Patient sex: F
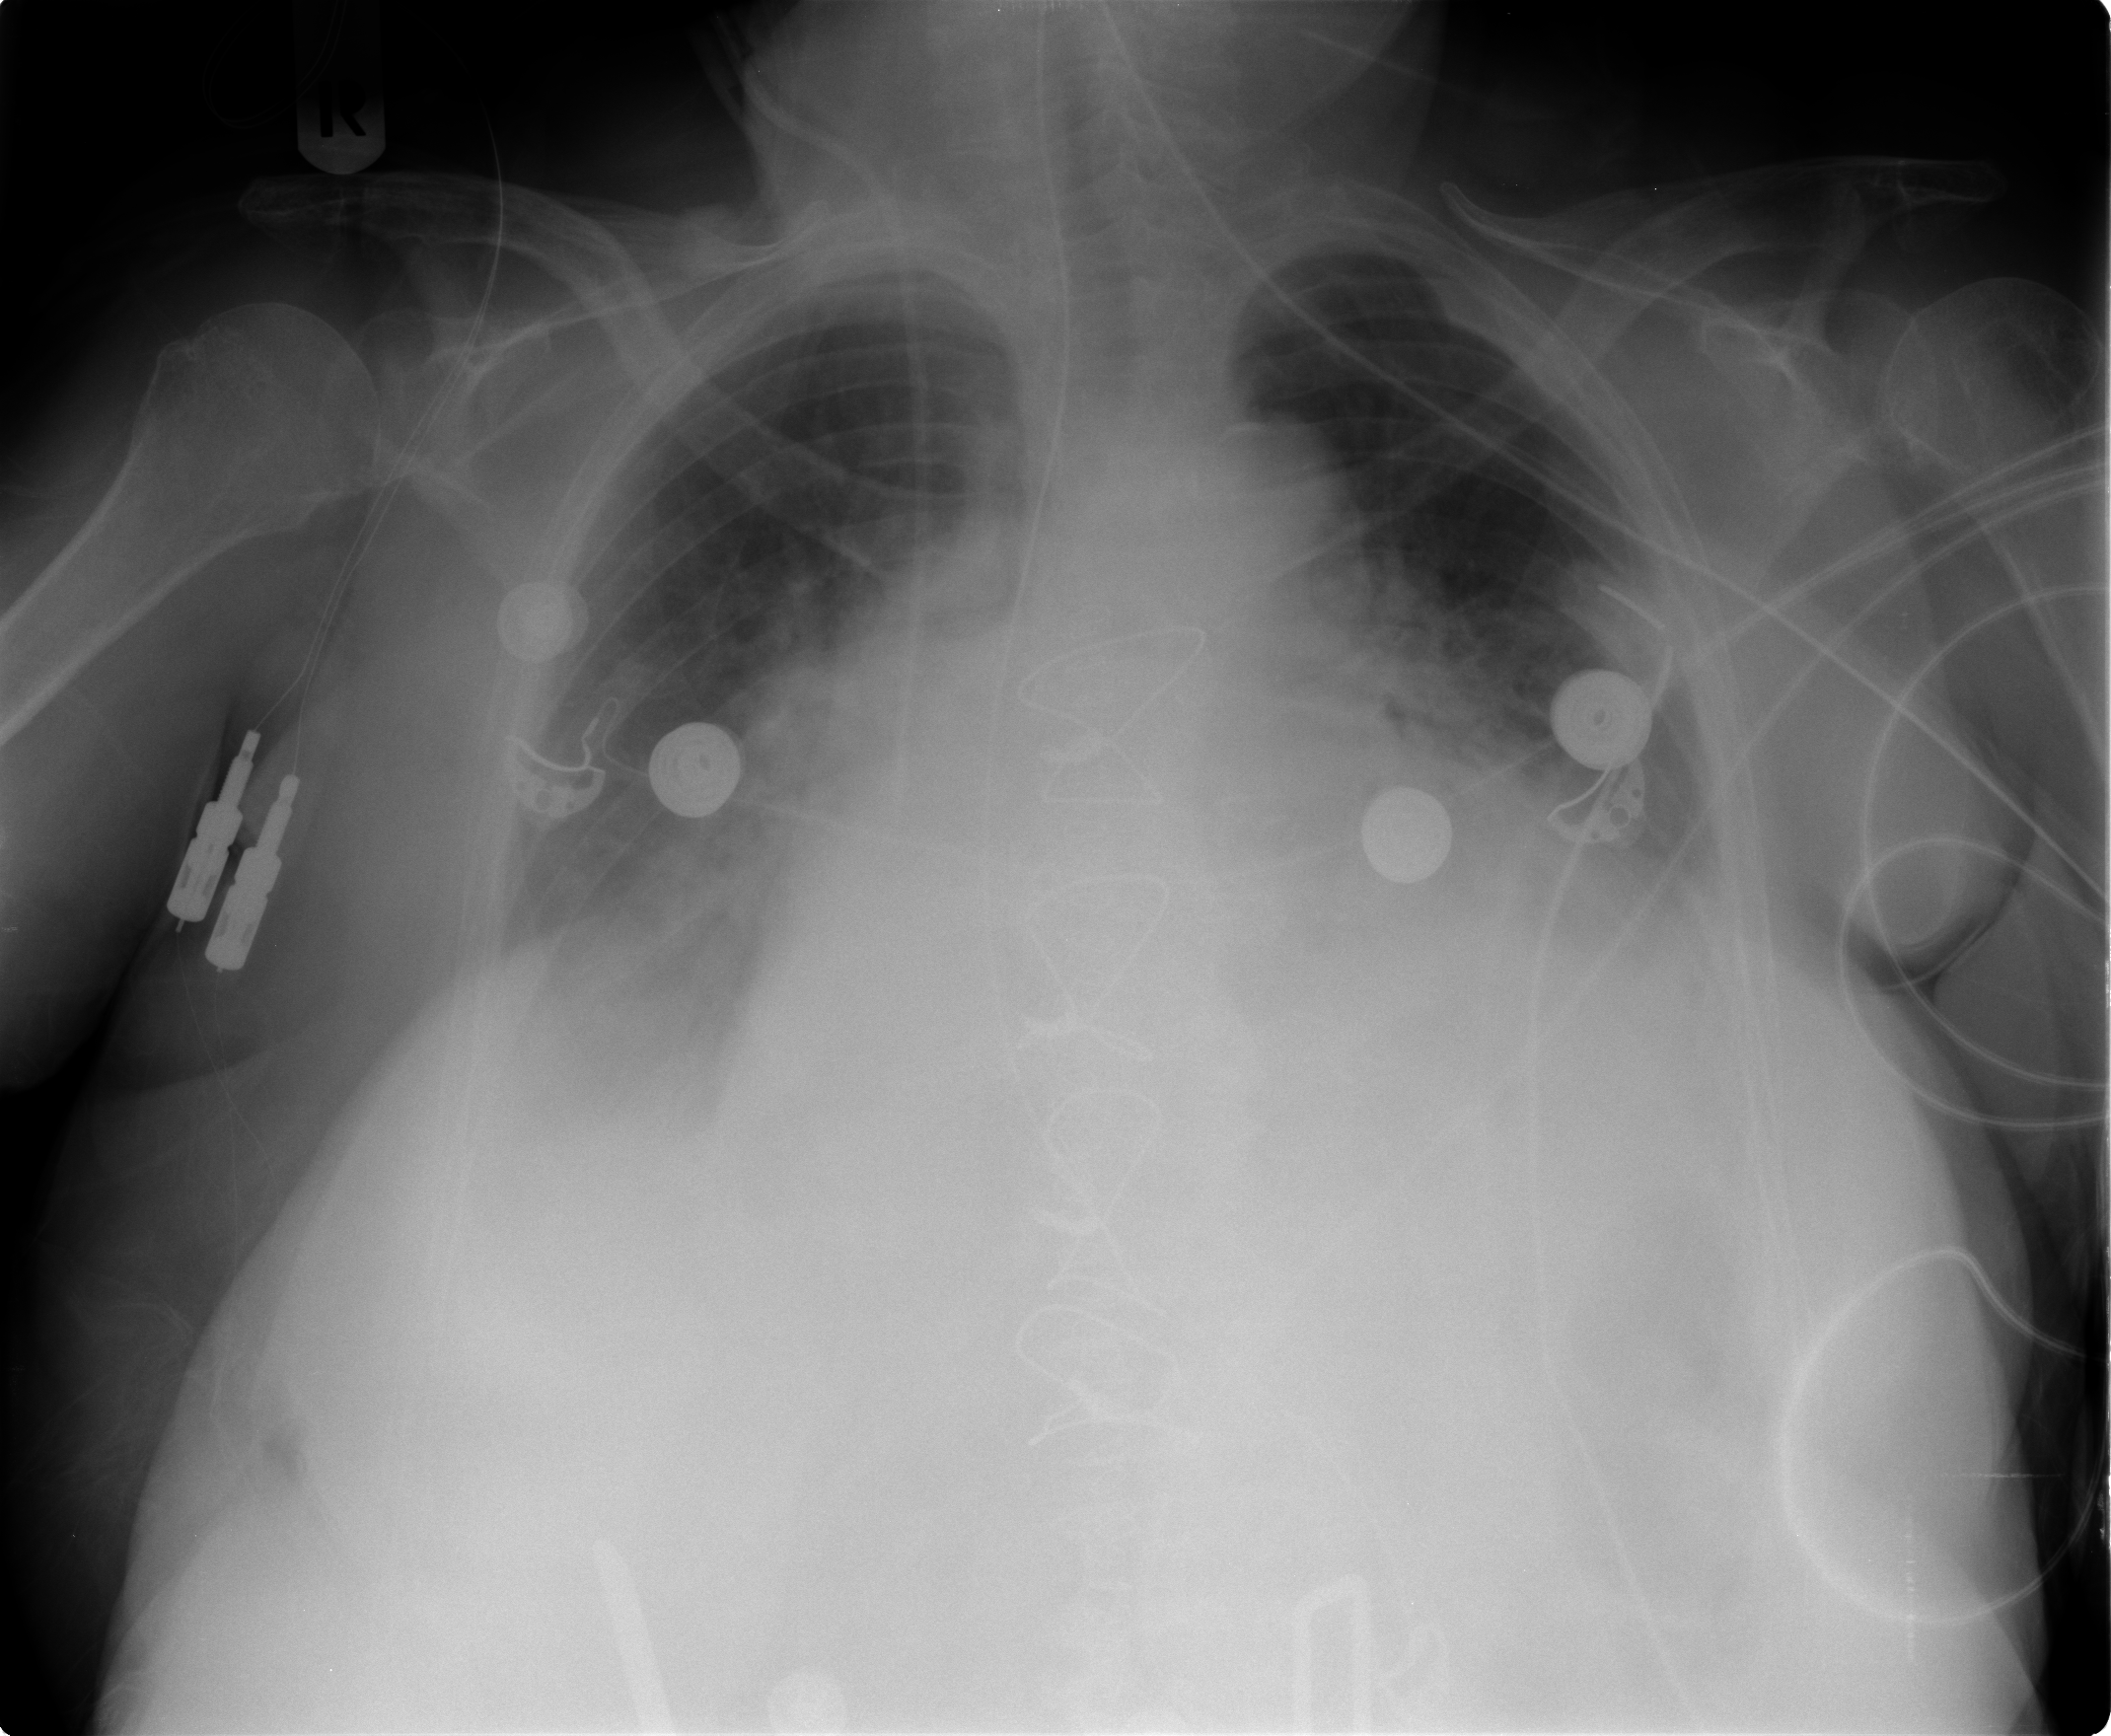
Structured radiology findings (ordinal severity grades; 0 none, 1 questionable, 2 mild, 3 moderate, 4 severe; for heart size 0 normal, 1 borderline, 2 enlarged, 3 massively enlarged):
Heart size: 3
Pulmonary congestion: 2
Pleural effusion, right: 2
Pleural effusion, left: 2
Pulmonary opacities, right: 2
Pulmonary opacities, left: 2
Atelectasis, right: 2
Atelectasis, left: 2